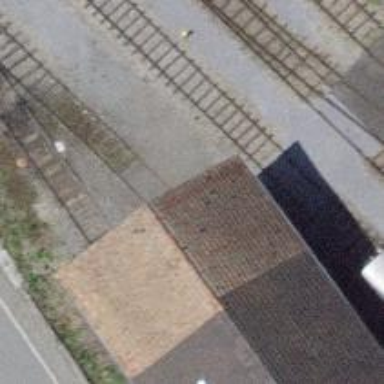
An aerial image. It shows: Railway yard in service.